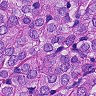
Metastatic tissue present: yes